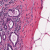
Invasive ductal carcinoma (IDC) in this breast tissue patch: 1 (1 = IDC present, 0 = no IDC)